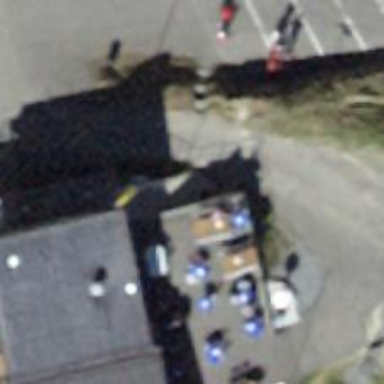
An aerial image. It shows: Outdoor seating area for leisure.